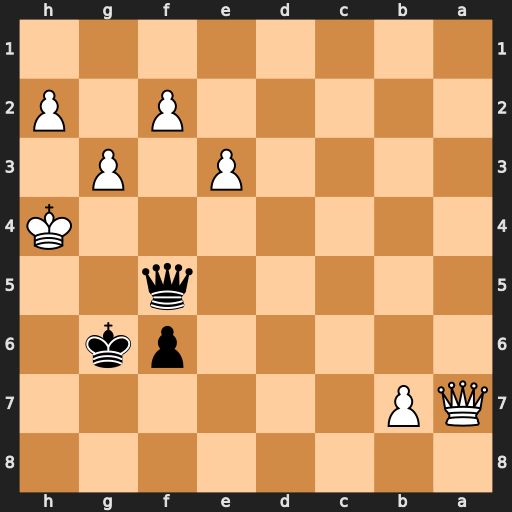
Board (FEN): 8/QP6/5pk1/5q2/7K/4P1P1/5P1P/8
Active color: b
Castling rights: -
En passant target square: -
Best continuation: Qh5#